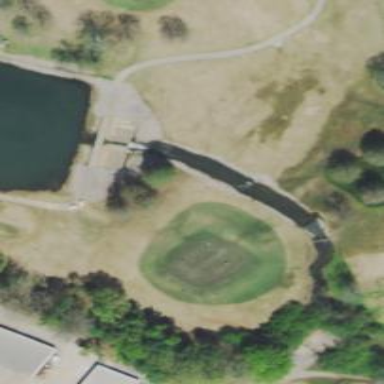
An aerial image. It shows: Golf hole.